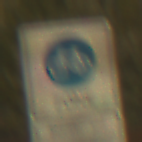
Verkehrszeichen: BeginnFahrradzone
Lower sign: BesondereFahrzeugeUndTransportgueter9
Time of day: SunriseSunset
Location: Outdoor (RoadRail)
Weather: Clear
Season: NotSpecified
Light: Natural